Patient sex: M
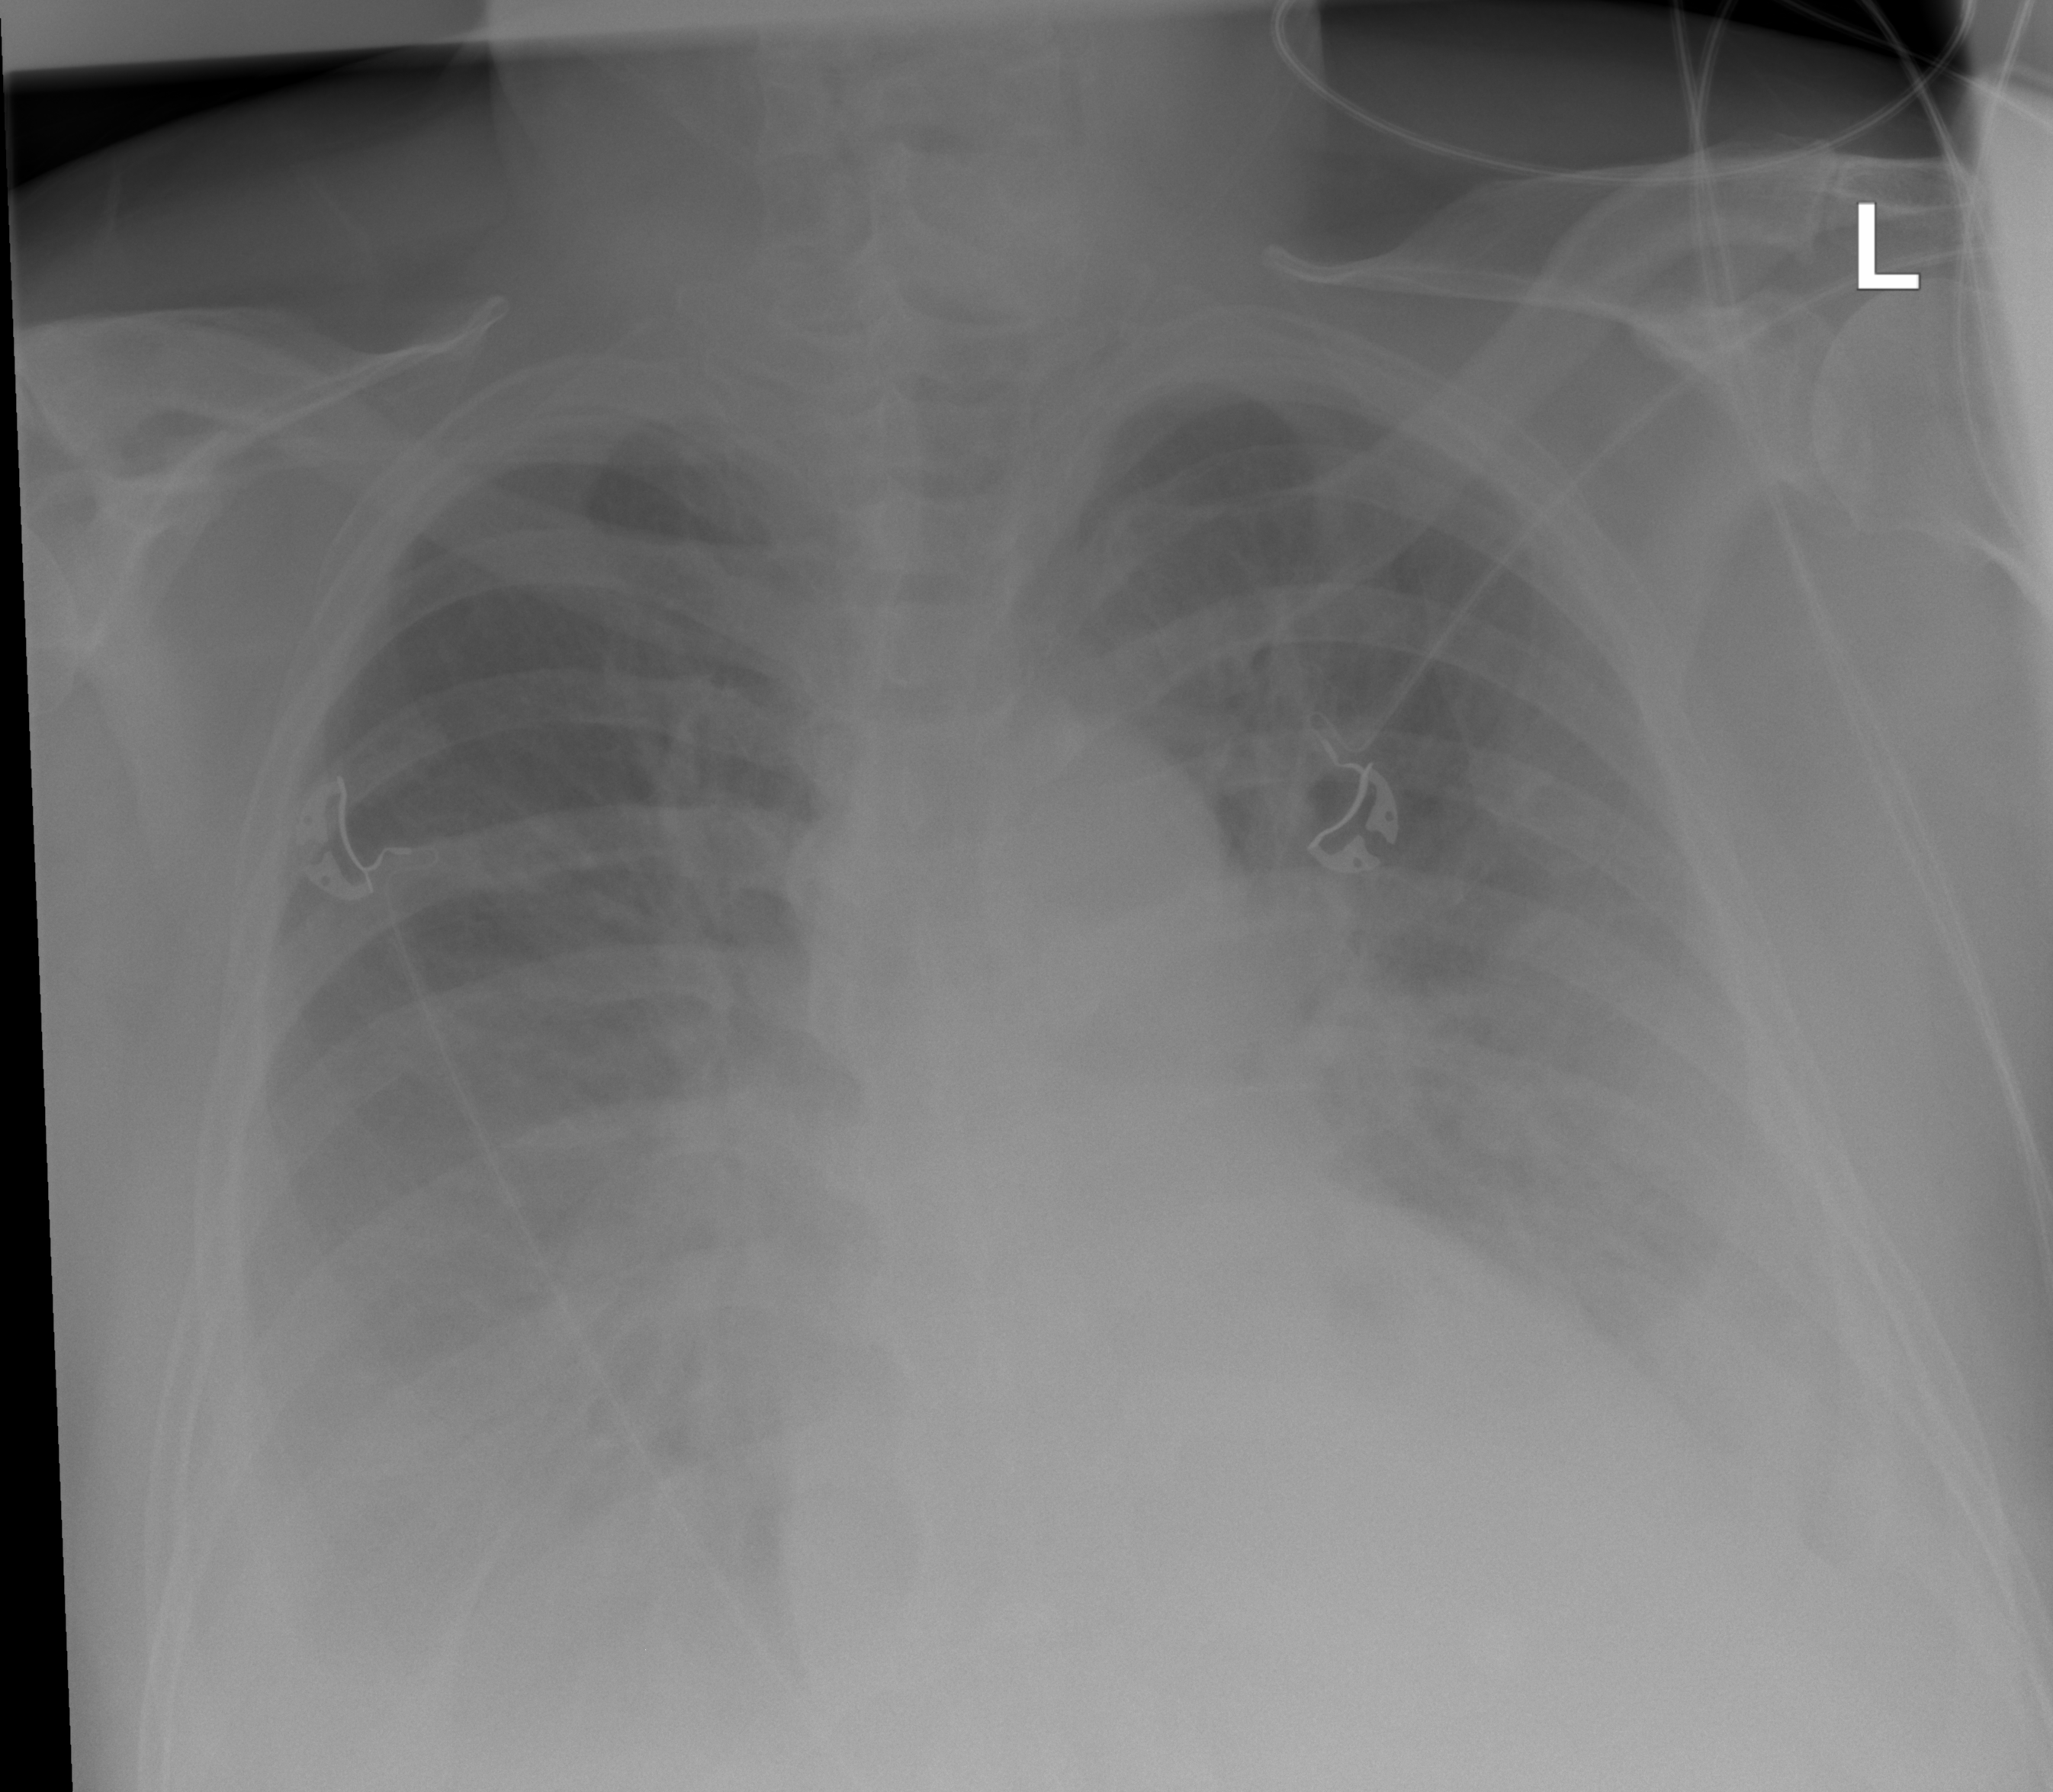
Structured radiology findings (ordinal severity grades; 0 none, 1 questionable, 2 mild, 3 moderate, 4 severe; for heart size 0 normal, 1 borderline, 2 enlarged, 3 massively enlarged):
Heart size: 0
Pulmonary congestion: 2
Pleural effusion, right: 3
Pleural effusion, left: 3
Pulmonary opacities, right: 0
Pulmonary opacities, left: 1
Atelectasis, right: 2
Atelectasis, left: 2